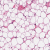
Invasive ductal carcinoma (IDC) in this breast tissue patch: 0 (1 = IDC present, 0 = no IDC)